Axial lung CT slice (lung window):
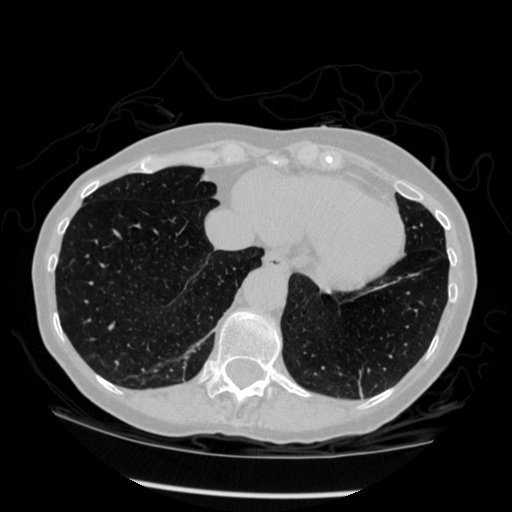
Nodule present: no